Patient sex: F
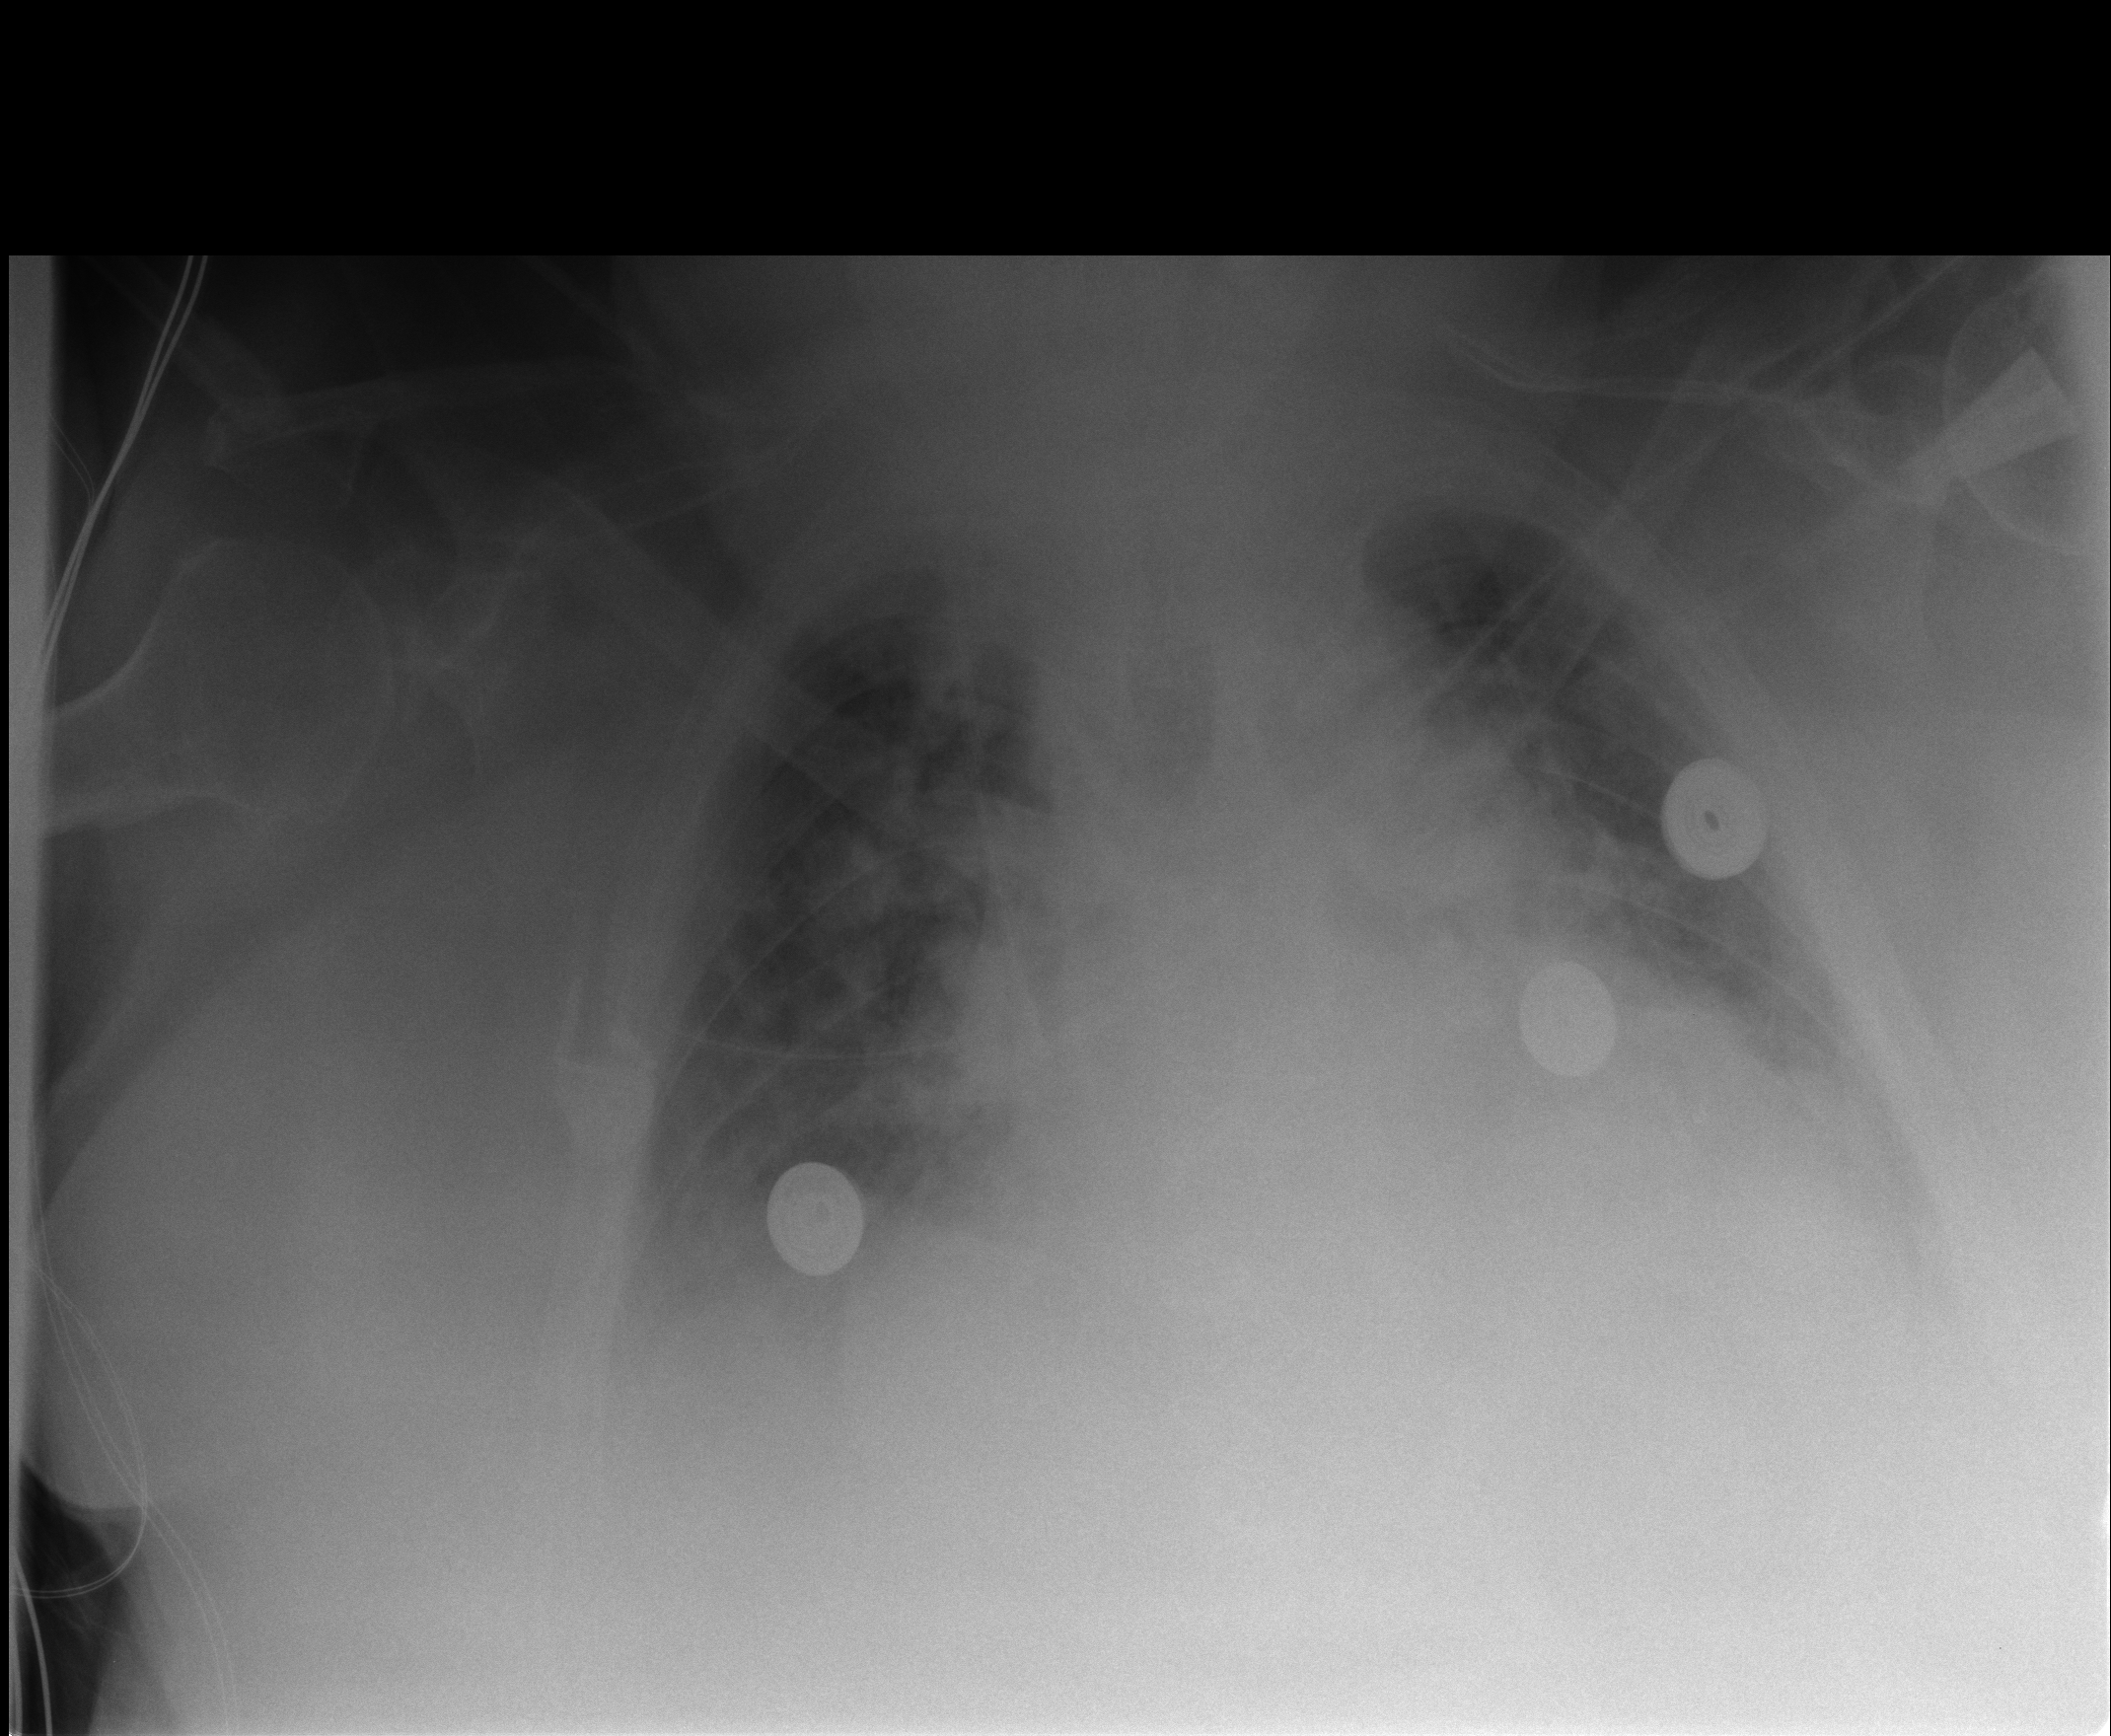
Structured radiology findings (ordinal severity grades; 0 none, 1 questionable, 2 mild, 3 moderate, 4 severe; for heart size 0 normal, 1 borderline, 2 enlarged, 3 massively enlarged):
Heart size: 2
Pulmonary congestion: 2
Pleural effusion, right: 2
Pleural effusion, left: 2
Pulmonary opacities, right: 2
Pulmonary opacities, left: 1
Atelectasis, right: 2
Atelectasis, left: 2